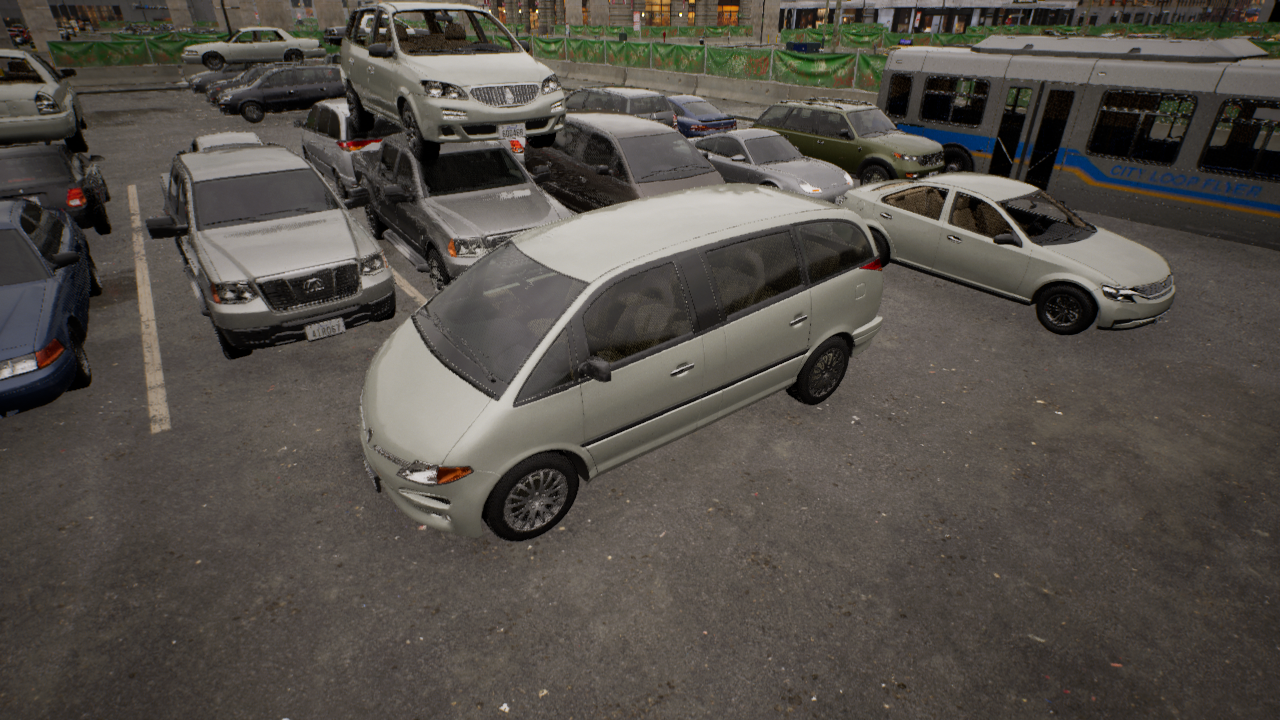
Venue: arterial
Lighting: golden hour
Vehicle rig: minivan